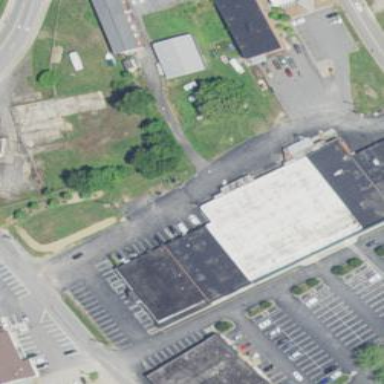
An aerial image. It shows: Retail building.